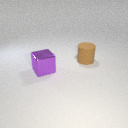
large purple metal cube in front of large brown rubber cylinder